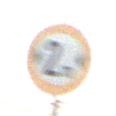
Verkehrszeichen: TatsaechlicheBreite2
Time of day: Midday
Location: Roofed (Beach)
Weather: Overcast
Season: NotSpecified
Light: Natural